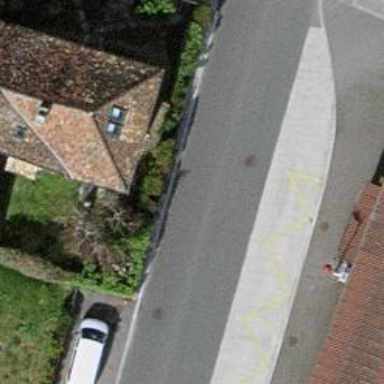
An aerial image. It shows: Bus stop with stop position for public transport.